Interaction volume radius: 5 \u00c5
Interaction volume height: 40 \u00c5
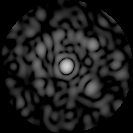
Disorder parameter: 0.696